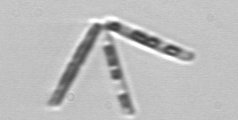
Label: Thalassionema